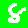
Digit: 8